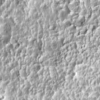
Label: not_dusty